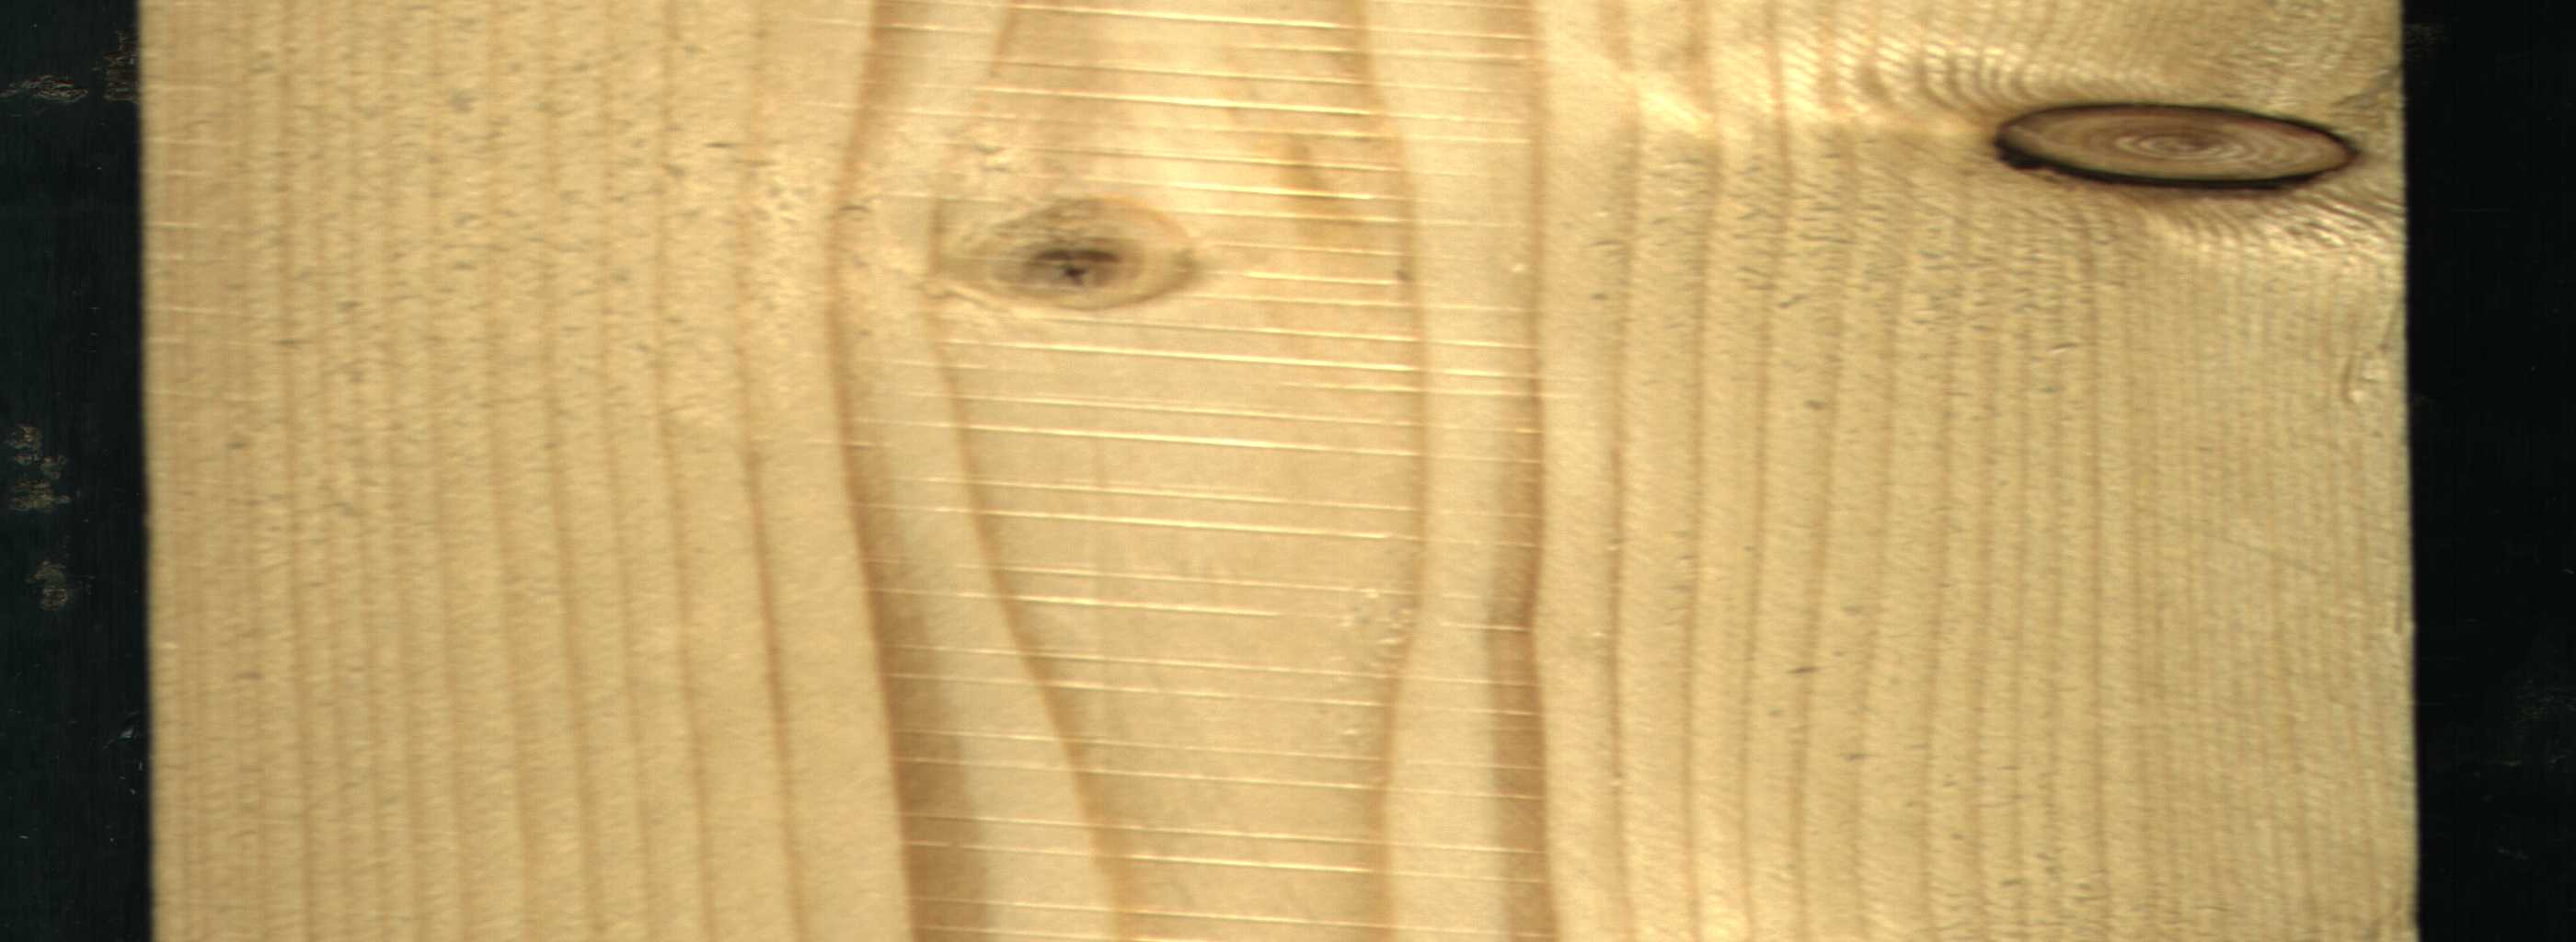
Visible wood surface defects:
Dead_Knot
Live_Knot